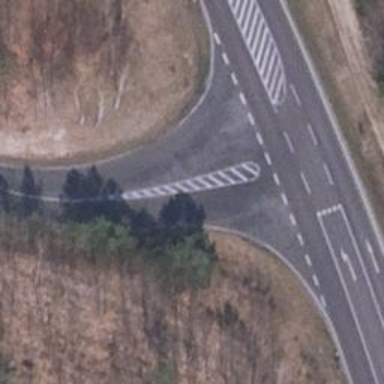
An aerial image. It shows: Road with "give way" sign.